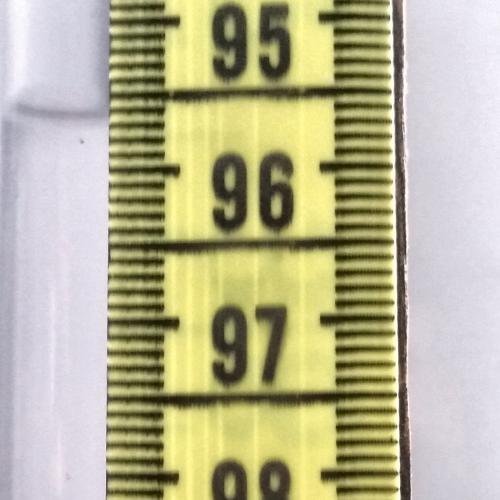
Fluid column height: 95.6 cm